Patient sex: M
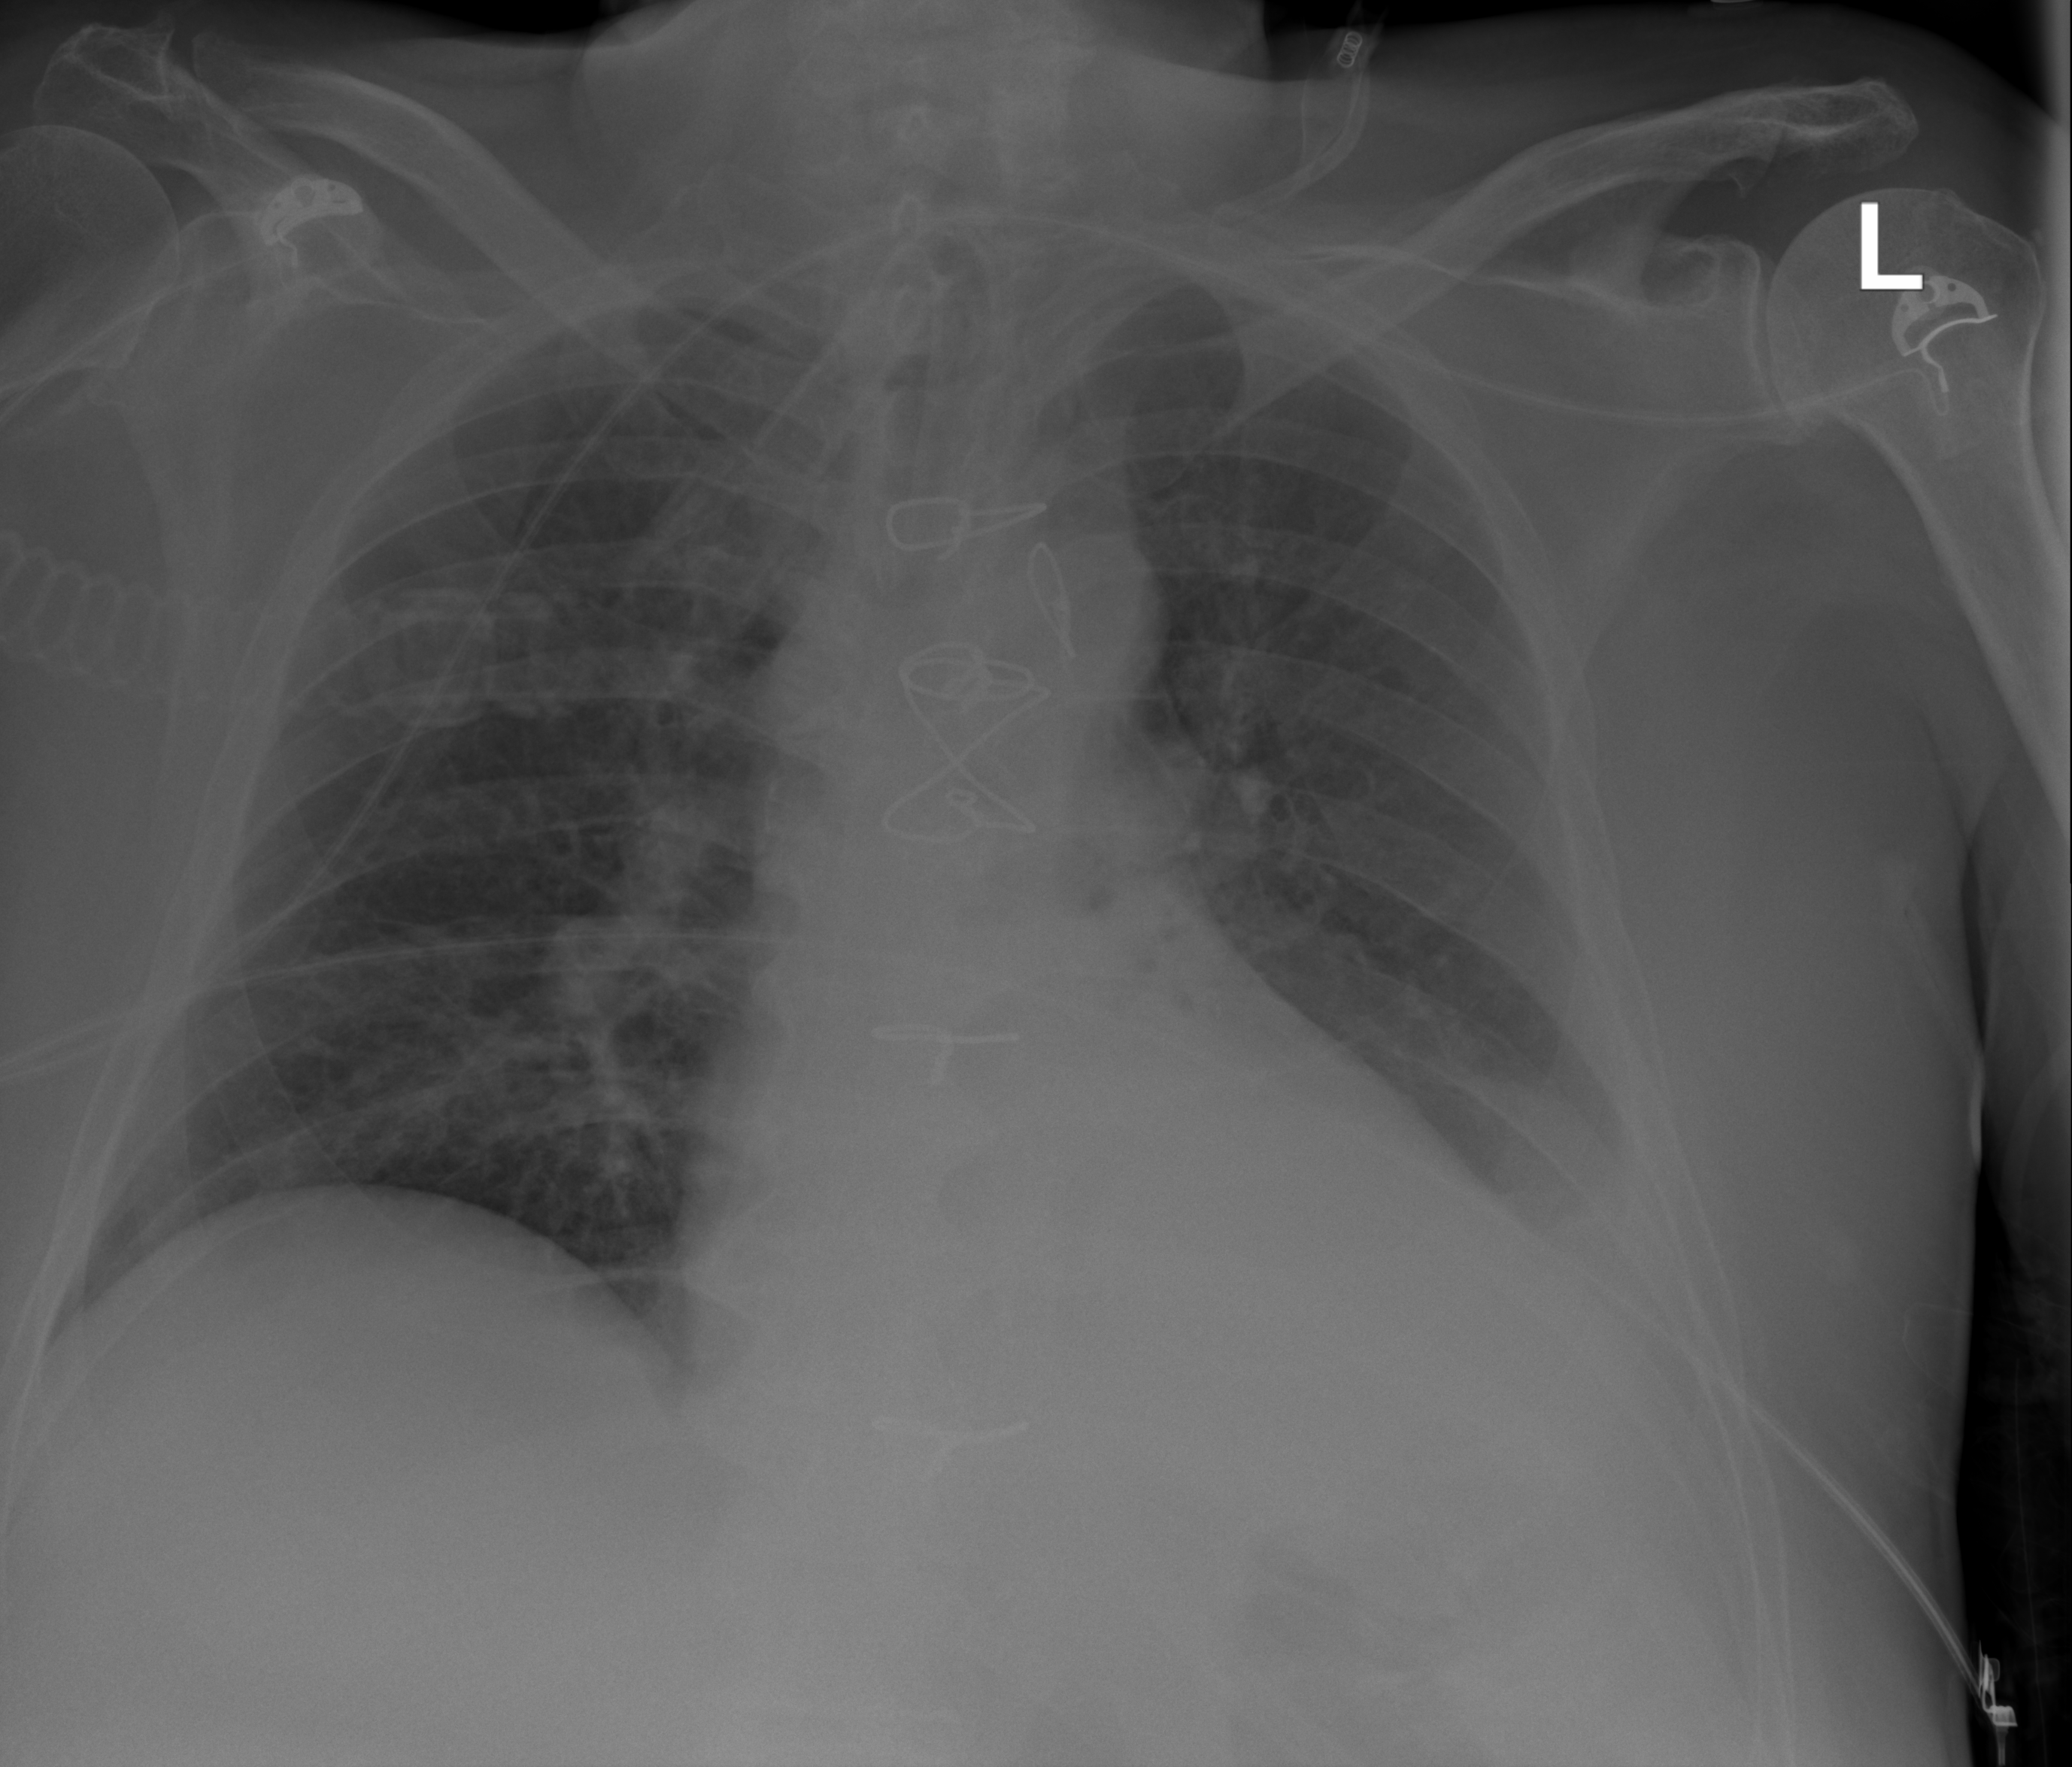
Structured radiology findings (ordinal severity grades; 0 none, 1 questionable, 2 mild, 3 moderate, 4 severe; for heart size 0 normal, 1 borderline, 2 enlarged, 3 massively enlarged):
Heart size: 0
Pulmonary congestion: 0
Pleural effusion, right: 0
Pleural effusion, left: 2
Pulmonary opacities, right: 2
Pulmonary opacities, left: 0
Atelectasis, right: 2
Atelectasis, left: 2